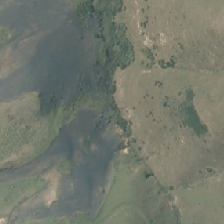
Land cover: grose_broom